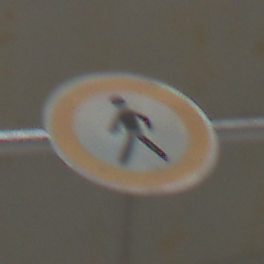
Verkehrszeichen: VerbotFussgaenger
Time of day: Midday
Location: Roofed (Urban)
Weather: Overcast
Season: NotSpecified
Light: Artificial